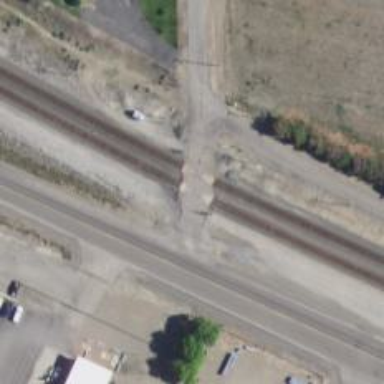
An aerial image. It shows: Railway level crossing.